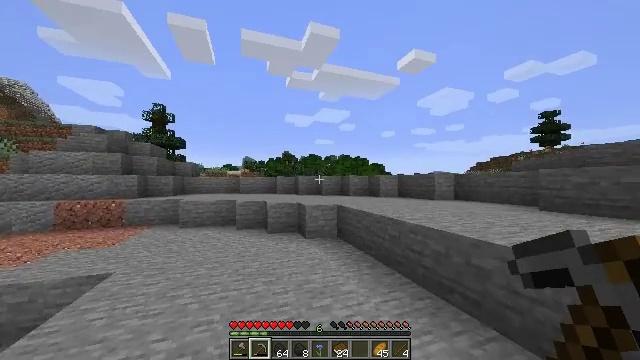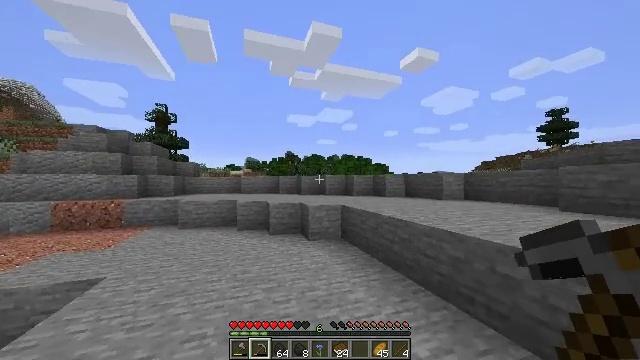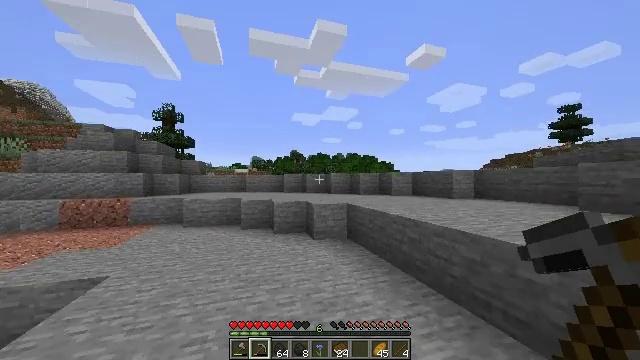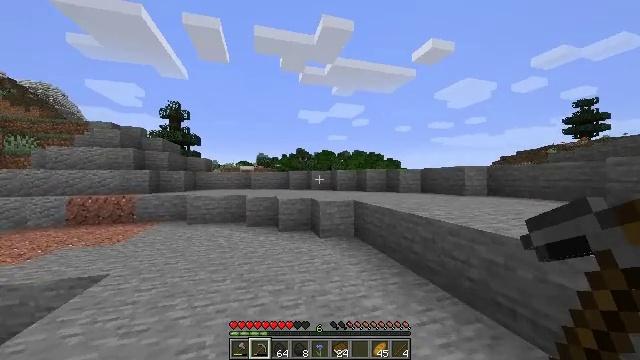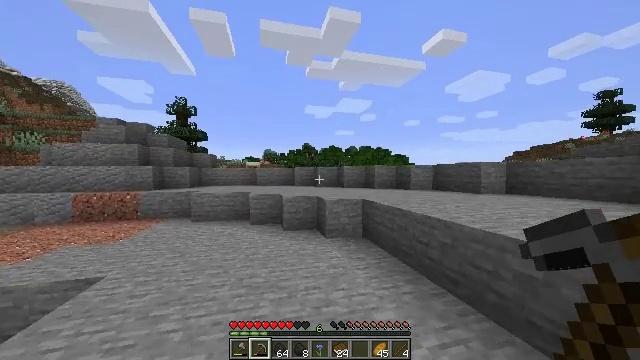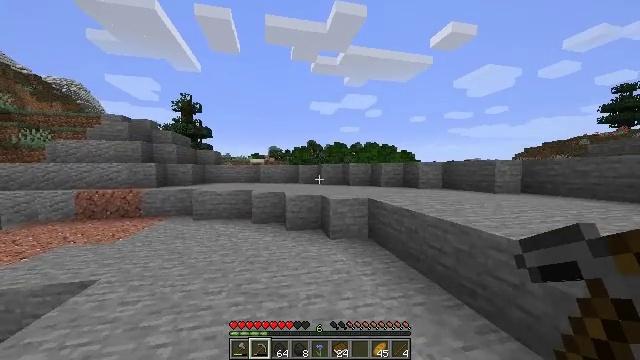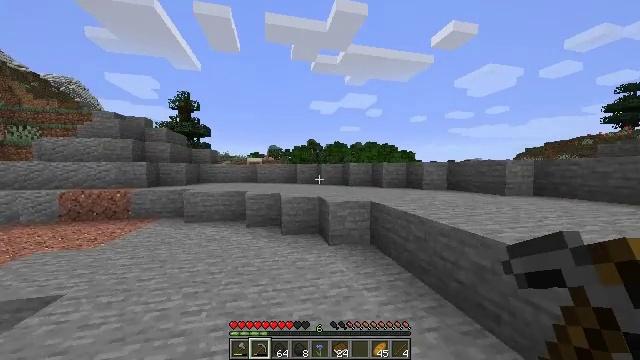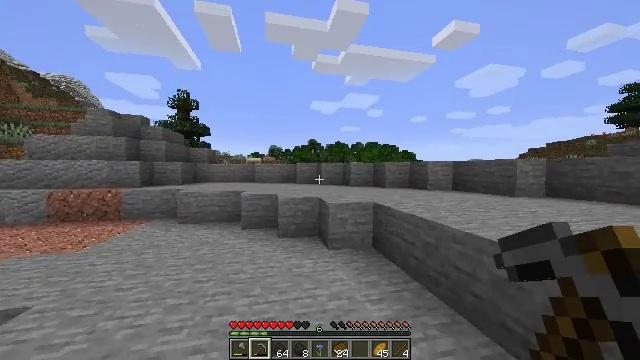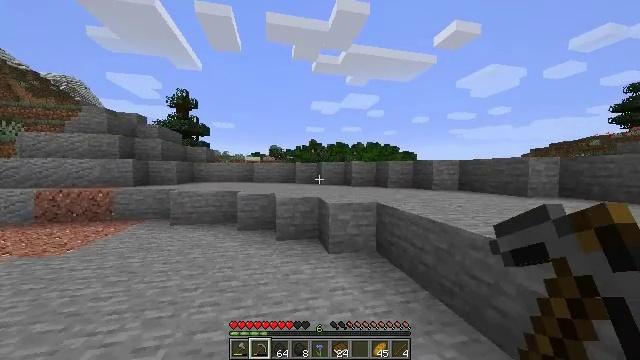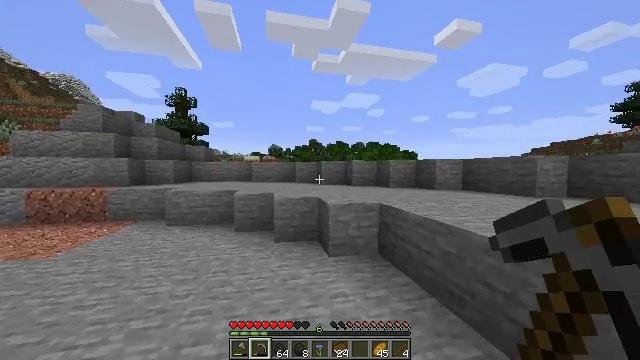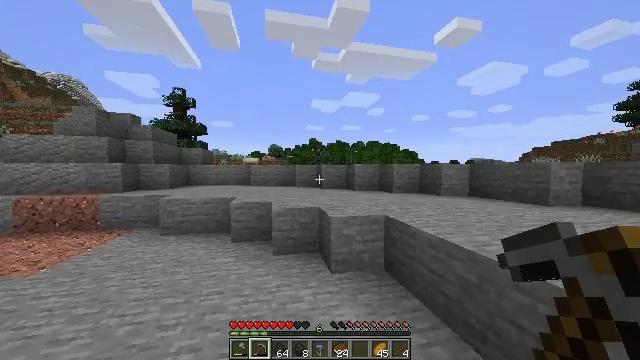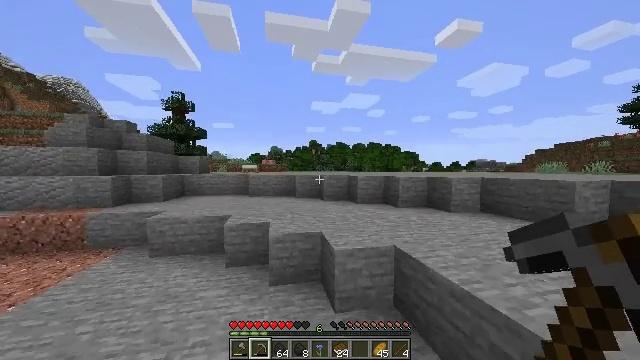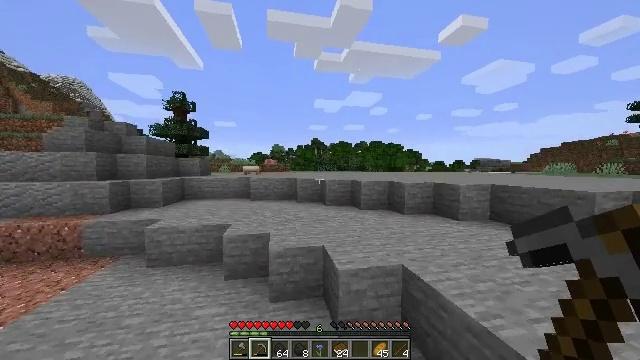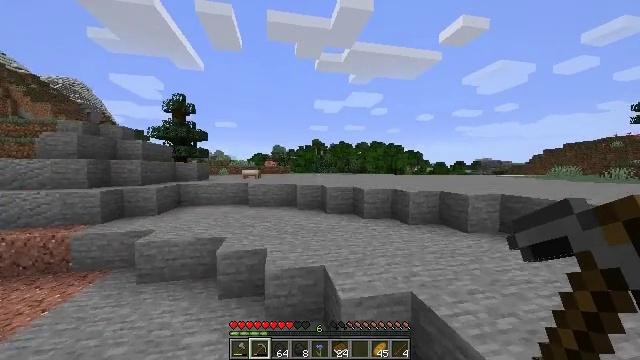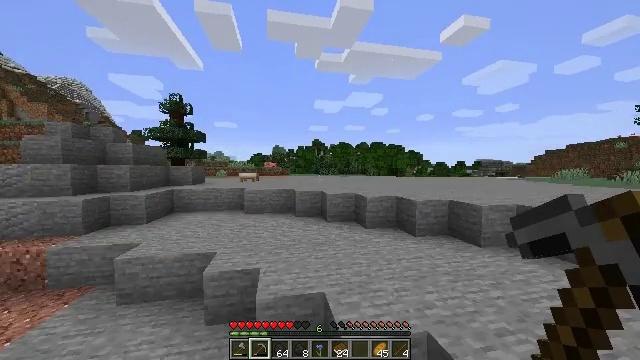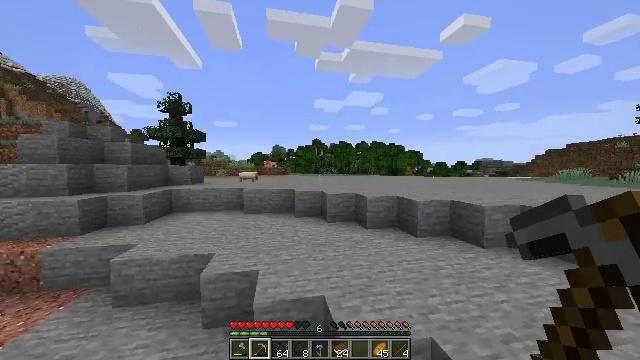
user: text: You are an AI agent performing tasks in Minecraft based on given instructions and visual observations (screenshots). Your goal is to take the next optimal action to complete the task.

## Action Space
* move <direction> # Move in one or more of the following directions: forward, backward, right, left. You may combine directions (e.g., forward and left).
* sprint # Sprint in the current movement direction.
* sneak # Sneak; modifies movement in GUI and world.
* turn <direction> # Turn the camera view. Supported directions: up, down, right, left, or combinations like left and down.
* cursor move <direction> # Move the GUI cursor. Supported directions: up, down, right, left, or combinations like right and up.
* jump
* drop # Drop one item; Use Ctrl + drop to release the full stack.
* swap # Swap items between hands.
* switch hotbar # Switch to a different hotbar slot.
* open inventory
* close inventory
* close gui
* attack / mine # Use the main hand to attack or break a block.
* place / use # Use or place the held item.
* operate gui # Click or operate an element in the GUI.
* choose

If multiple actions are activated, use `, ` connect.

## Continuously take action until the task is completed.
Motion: motion action
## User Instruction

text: Remove the yellow bed.
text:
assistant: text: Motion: move forward, sprint
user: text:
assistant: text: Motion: move forward, sprint, turn left
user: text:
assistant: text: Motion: move forward, sprint, turn left
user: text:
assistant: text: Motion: move forward, sprint, turn left
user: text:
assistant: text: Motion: move forward, sprint, turn left
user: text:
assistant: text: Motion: move forward, sprint
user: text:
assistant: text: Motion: move forward, sprint
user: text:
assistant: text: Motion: move forward, sprint
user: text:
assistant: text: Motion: move forward, sprint
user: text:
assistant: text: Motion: move forward, sprint, jump
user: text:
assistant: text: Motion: move forward, sprint, jump
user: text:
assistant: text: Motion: move forward, sprint, jump
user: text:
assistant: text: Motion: move forward, sprint, jump
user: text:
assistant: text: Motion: move forward, sprint, jump
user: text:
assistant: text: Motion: move forward, sprint, jump
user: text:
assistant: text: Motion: move forward, sprint, jump
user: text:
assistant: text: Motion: move forward, sprint, jump
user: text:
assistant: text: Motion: move forward, sprint, jump
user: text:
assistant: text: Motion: move forward, sprint, jump
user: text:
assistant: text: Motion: move forward, sprint, jump
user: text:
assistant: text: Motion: move forward, sprint, jump
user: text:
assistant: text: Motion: move forward, sprint, jump
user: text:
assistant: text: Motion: move forward, sprint, jump
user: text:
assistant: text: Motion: move forward, sprint, jump
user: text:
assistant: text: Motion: move forward, sprint, jump
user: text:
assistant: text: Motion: move forward, sprint, jump
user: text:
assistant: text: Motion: move forward, sprint, jump
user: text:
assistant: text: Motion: move forward, sprint, jump
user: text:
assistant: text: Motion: move forward, sprint, jump
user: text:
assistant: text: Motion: move forward, sprint, jump